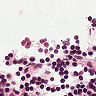
Metastatic tissue present: no